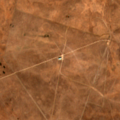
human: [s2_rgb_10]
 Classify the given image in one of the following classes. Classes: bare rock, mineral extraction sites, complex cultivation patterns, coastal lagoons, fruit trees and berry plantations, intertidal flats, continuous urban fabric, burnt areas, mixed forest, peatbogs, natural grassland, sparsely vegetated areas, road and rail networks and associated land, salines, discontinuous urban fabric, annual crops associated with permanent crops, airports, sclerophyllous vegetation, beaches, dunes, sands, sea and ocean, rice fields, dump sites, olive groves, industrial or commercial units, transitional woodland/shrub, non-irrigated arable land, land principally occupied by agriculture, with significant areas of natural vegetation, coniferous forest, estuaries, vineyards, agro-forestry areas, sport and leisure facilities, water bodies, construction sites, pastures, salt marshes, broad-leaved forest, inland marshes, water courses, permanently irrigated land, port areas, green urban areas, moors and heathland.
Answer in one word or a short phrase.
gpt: non-irrigated arable land